Question: This question has been obsessing me for a few weeks but I was too much in rush to tackle it with sensible hindsight. I finally delivered a quick and dirty solution to the agog customer to relieve his fragile nerves (& also mine, as a matter of consequence). I am now finally taking time to examine this with a free mind.
Basically, I am facing the challenge of processing Synchronous Data (Time-Ordered Series) as fast as possible (<5ms). After trying to play around with many Rube-Goldberg-style designs, such as ordered thread pools and hybrid solutions involving parallel worker queues and other wonky far-fetched ideas, a thorough hands-on bench-work proved that sticking to a plain' old single threaded chain process was by far the best choice for data integrity and performance.
However, at some point in the bottom of the app, this gets to a certain limit. I need to broadcast data in a parallel fashion to different processors. And this is where my headache starts again.
When I make the Data Hub (see below) send data to processors in an Asynchronous way (via a thread & a binary ring buffer), it is received in a scrambled order by the receiving party, and data order is corrupted.
So I am looking for a way to send data in a a parallel fashion to all processors, and keep order straight. My other concern is asynchronicity : If the Data Hub's 'SendEvent' delegate is subscribed to by processes' 'Receive' Method in a plain classical way (via '+=') , how is this going to behave ?
First off, I don't want the subscriptions to be called "one by one". I am sure there is a way to parallelize this. Secondly, and above all, I do certainly not want processor A to lock the whole chain until it finishes its work.
SO here it is folks. To make a long story short I want to find a sensible way to keep sending data to processors without waiting for it to be processed, but in the same time I need each Data processor to receive the data in an ordered fashion. This might sound incompatible, but I am sure there is a smart & pretty simple way to do this (But I went so deep into this I got really confused, that's why I am asking for your help, good people)

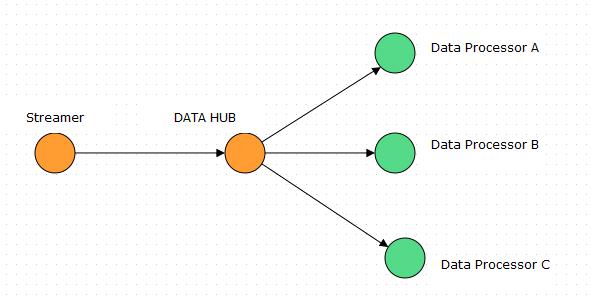
Answer: If you are talking about a single machine in which you need to distribute the ordered series to all processors on the same machine, I would have , continuing with your single-thread idea, enqueue to private queues (relatively fast, so I wouldn't worry about blocking, and you get the benefit of knowing the item got enqueued to the queues).
Each of these private queues would only allow dequeue from one and only processor. The likely slower "" will be called in parallel, yet not hold up the whole chain as you put it because...
You can then configure a 1-processor/queue/thread (simple to manage) or 1 queue/N-queues/similar stateless processors (this would take additional downstream work to do reordering).
In a more distributed system (e.g. multi-machine) you typically have something like sending a message to a messaging "Topic", and then let the messaging infrastructure send to all the consumers.